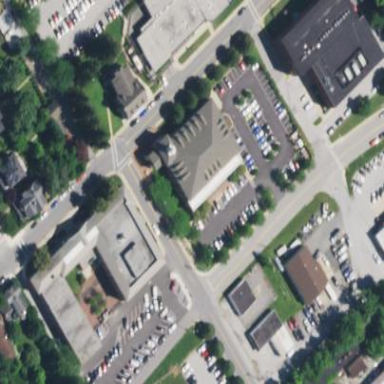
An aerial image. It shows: Courthouse building.